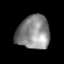
Tissue: lung
Cell type: T cells
Senescence score: 0.2426
Nuclear area (px): 1085
Mean DAPI intensity: 137.53